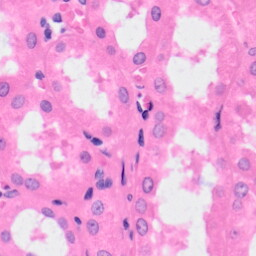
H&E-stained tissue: Kidney